Question: ## The Configuration
In a library solution is an Android library project (let's call it ) that has a 9-patch image as shown in this screen shot of the project

This solution is built using TeamCity such that the project is a NuGet package.
Another Solution contains an Android project (let's call it ) and references the NuGet package
---
## The Problem
When is built (VS2013) the following compile error is shown:
'''
9-patch image C:\[path to project]\obj\Debug\__library_projects__\Core.Droid\library_project_imports
es\drawable-hdpi extfield_activated_halo_light.9.png malformed
'''
if I make a direct reference to the project by right-clicking in , clicking , and then in the window, on the tab, clicking and selecting the in the bin\debug location of the project then the will compile and run without any compile or runtime errors.
---
## The Question
How do I get the NuGet package to work in the when the Android library project contains 9-patch images?
---
## Current Workaround
If we put the 9-patch images in the then everything is <URL>.
I see this in the diagnostic build log:
'''
2>AAPT : error : 9-patch image C:\Workspace\DroidApp\obj\Debug\__library_projects__\Core.Droid\library_project_imports
es\drawable-mdpi extfield_activated_holo_light.9.png malformed.
2> No marked region found along edge. (TaskId:145)
2> Found along top edge. (TaskId:145)
'''
However I think this is a symptom of the problem, not necessarily the cause because the image that is included in the project is not malformed... in fact, if I make a direct reference to the project () instead of using the NuGet package... it works. However, if I browse to the path in the error, then the image is indeed malformed (the 9-patch borders are removed). So the question is... how does this happen? Why when it's a NuGet project does it strip the borders out? I do know that if I grab the image from an .apk then the 9-patch borders are in fact removed... so perhaps somewhere in the build process when building the NuGet package this happens... whereas when the project is included as a direct reference that step does not happen... is there a way to prevent that step from happening in a NuGet build?
If I build the NuGet package on my local machine and use that NuGet package then it works. It's only with the TeamCity's NuGet package that the 9patch doesn't work.
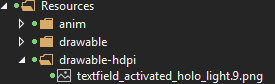
Answer: Just to clarify, the solution was to update past Xamarin.Android 4.18 as 4.18.1 seemed to have a fix for this:
<URL>
<URL>
Which resolved <URL> as well!